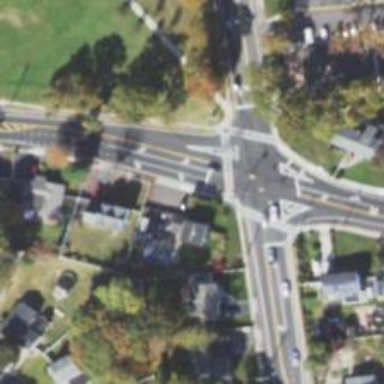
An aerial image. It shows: Marked crossing on the road.